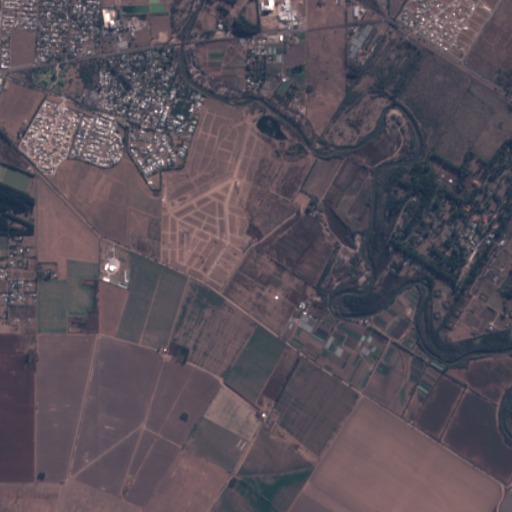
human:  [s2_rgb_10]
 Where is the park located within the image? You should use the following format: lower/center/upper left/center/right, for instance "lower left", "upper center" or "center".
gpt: The park is located in the upper of the image.
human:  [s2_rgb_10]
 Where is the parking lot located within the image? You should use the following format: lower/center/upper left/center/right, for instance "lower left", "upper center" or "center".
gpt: The parking lot is located in the upper left of the image.
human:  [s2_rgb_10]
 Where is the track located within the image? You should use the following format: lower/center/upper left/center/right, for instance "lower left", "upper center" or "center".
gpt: The track is located in the upper right of the image.
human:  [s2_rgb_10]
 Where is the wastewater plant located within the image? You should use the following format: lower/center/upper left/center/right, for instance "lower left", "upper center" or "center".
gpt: The wastewater plant is located in the upper left of the image.
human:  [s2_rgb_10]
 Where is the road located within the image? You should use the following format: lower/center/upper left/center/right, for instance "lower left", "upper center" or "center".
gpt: There is no road in the image.